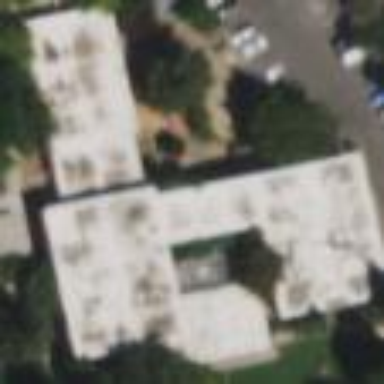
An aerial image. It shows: View of university building.